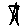
Label: star